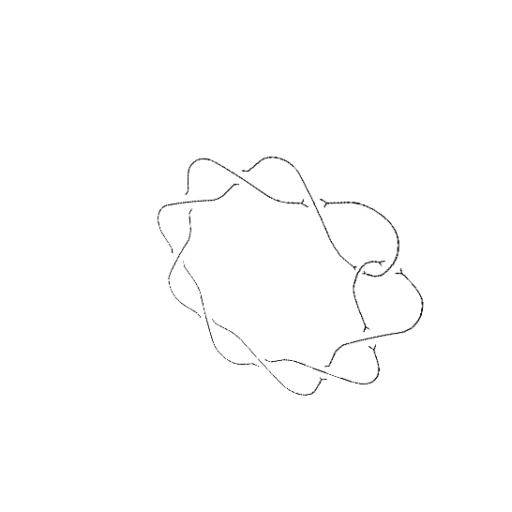
Crossing number: 10